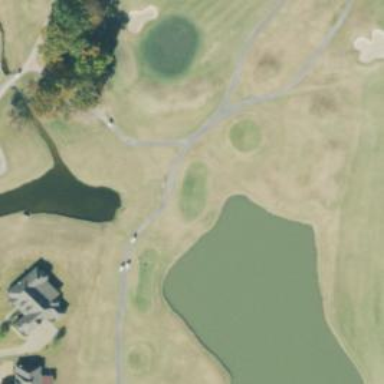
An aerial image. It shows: Pathway for golf carts.